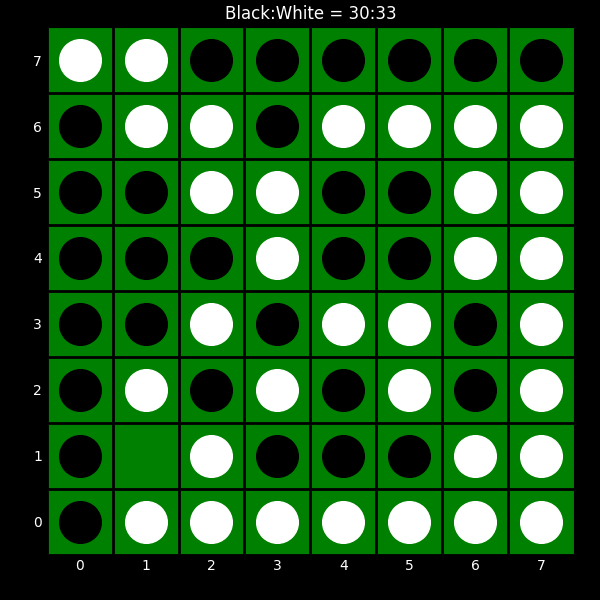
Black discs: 30
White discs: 33